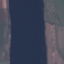
Label: River